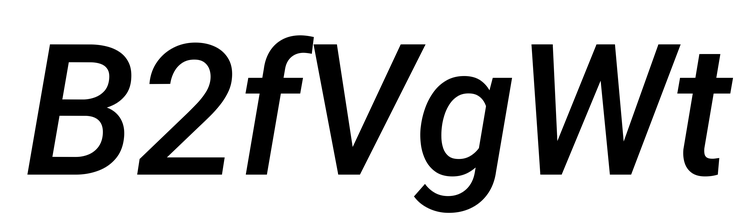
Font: Roboto-Italic_Medium_Italic